Current action and preconditions to check: trajectory_clear

Your task: For each precondition in the list above, predict whether it will hold at this action.

Consider the current scene as observed from the mobile robot's camera, and analyze the predicted future states of all dynamic agents (e.g., people, animals, vehicles, or any moving entities) within the NEXT SECOND.

IMPORTANT: Only answer "very likely" if you are absolutely certain—based on strong, clear evidence—that a dynamic agent will violate the precondition in the predicted future state. Do NOT answer "very likely" for unlikely, ambiguous, or low-probability risks.

Ask yourself for each precondition: Is there a high probability, with clear and convincing evidence, that the predicted future states of any dynamic agent will interfere with the predicted future state of the currently executing action within the NEXT SECOND, causing that precondition to fail?

Assess the risk level based on these predictions. Use "likely" or "very likely" if motions create a clear risk of interference.

Use "neutral" or "improbable" if agents are nearby but their predicted paths are clearly diverging or non-conflicting.

Failure Risk Categories: "very improbable", "improbable", "neutral", "likely", "very likely"

Answer Format: Output ONLY the probability_of_failure value from these categories: "very improbable", "improbable", "neutral", "likely", "very likely"

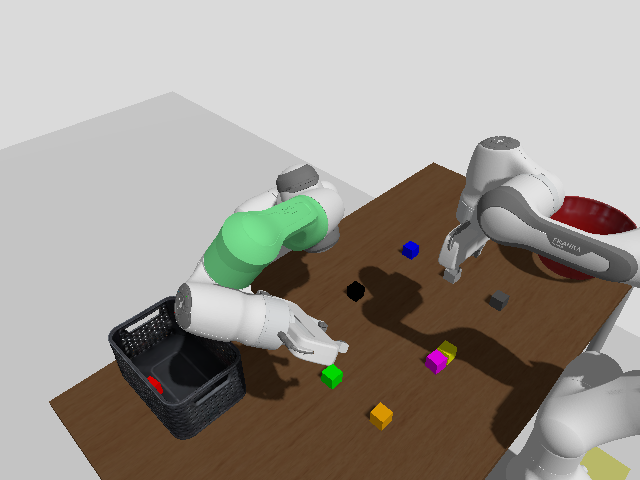

Answer: improbable